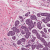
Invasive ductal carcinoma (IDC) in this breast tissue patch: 0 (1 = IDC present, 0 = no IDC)